Question: On sending side : i.e from contentscript.
'''
<script>
//some DOM code to obtain values to store in 'marks' array.
//here I'm sending marks array to background.js.
// 1) Am I sending it right?
chrome.runtime.sendMessage(marks);
</script>
'''
On receiving end : i.e in background script.*
'''
chrome.runtime.onMessage.addListener(function(MessageSender sender, function
sendResponse){
/* 2) what should be here */ });
'''
3) here , how can I collect(store) the array variable passed from contentscript.
4) Now,from background.js can I directly call any function in popup.js(script file
linked to popup.html).
Can anyone please answer the above 4 questions?
Thanks in advance!

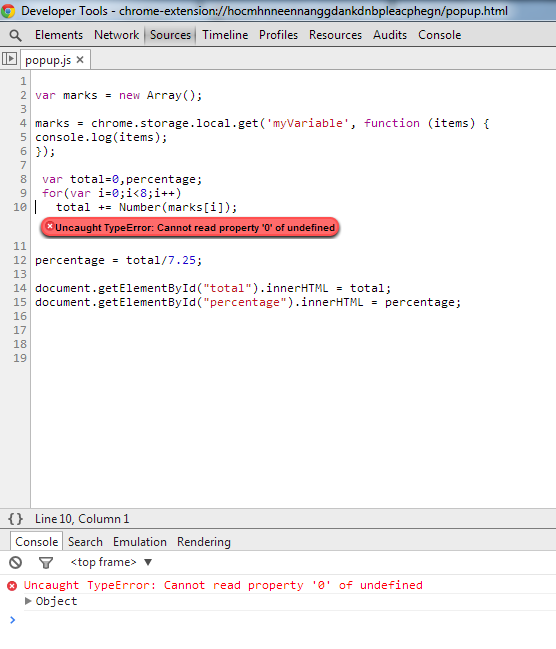
Answer: add storage permission
'''
"permissions": ["storage"]
'''
save your data in the local storage Google Chrome : <URL>
'''
var data = ''; //set your data here
chrome.storage.local.set({
'myVariable': data
});
'''
use sendMessage to call the background page : <URL>
'''
chrome.runtime.sendMessage({
greeting: "myAction"
});
'''
get the message from contentscript.js
'''
chrome.runtime.onMessage.addListener(
function (request, sender, sendResponse) {
if (request.greeting == "myAction") {
collectData();
}
});
'''
define the collectData() function
'''
function collectData() {
chrome.storage.local.get('myVariable', function (items) {
console.log(items); //your data is on items.myVariable
});
}
'''